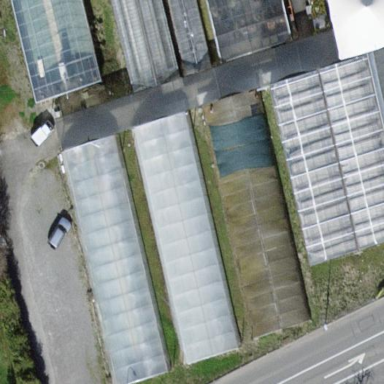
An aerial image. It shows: Greenhouse with round roof.